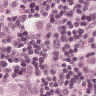
Metastatic tissue present: yes